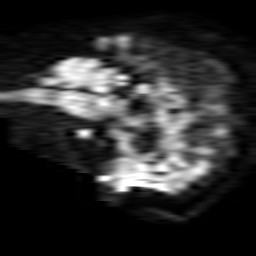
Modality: TRACE
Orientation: sagittal
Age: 81
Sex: female
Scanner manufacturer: philips
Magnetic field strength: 1.5 T
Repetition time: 4.808 s
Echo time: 0.07764 s